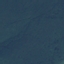
Label: Forest